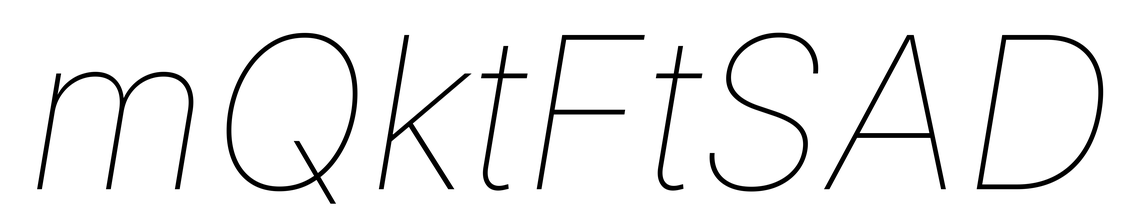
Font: Inter-Italic_Thin_Italic